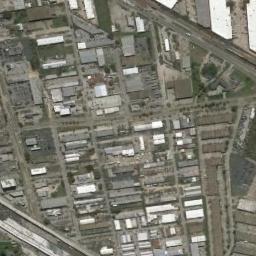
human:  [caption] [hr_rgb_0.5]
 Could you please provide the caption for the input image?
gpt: Many houses of different shapes are in the industrial area .

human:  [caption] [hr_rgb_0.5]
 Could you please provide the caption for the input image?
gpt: The houses in the industrial area are rectangular .

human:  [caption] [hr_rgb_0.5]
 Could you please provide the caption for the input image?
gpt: The industrial area has lots of neatly arranged workshops .

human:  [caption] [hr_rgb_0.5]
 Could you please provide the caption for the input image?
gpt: Neatly planned factories and roads in an industrial area with green belts .

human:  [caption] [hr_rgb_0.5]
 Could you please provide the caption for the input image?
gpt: There are many gray buildings and white buildings on the industrial area .